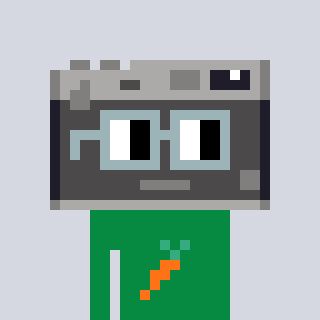
a pixel art character with square dark gray glasses, a camera-shaped head and a green-colored body on a cool background